【题型】填空题　【知识点】平面几何　【难度】easy
如图，$\angle A$ 的度数为\_\_\_\_\_\_。

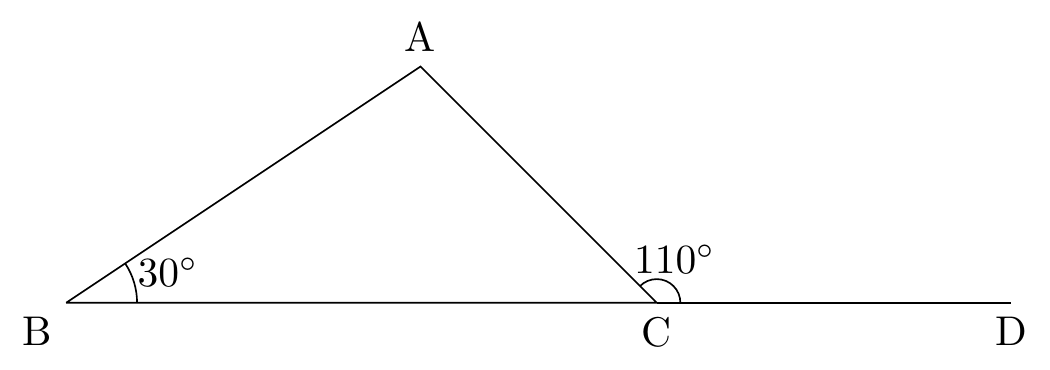
【解答】
解：由图可知：$\angle A = \angle ACD - \angle B = 110^\circ - 30^\circ = 80^\circ$；

故答案为：$80$。